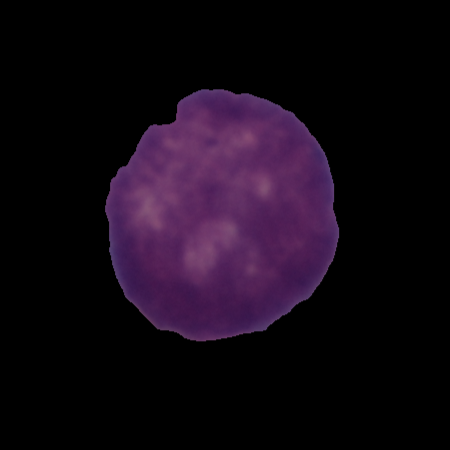
Label: cancer